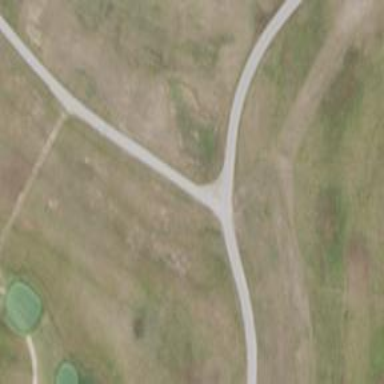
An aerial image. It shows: Path for golf carts.